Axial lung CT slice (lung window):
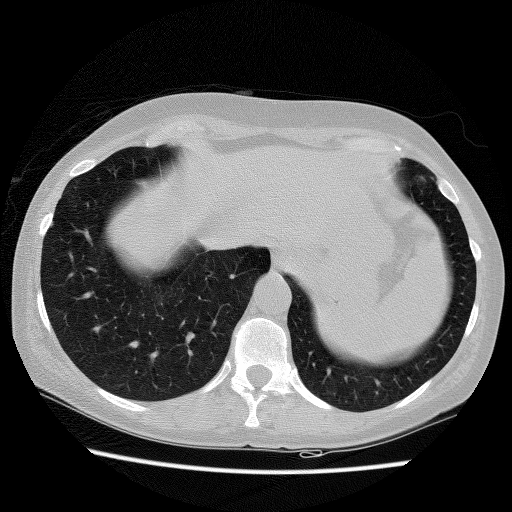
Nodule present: no